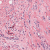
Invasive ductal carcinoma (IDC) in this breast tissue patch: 1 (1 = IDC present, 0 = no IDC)